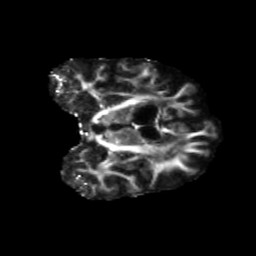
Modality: FA
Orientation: coronal
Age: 62
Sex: female
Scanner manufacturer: siemens
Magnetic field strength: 3 T
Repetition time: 5.47 s
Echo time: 0.0854 s